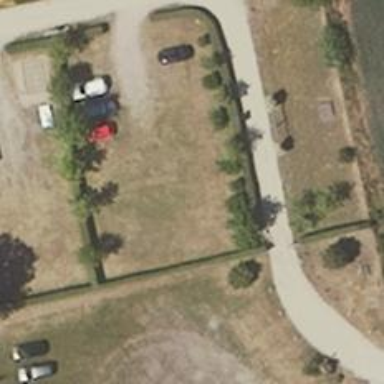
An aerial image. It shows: Road serving as parking aisle.